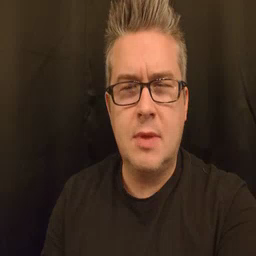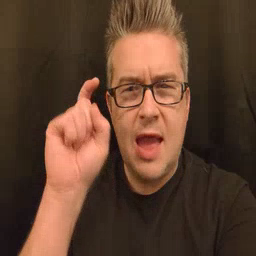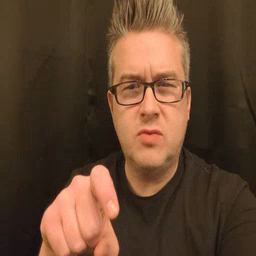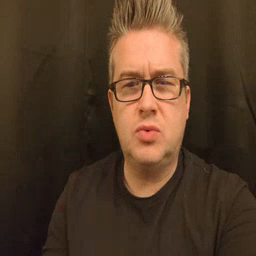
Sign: haveto